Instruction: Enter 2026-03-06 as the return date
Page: home
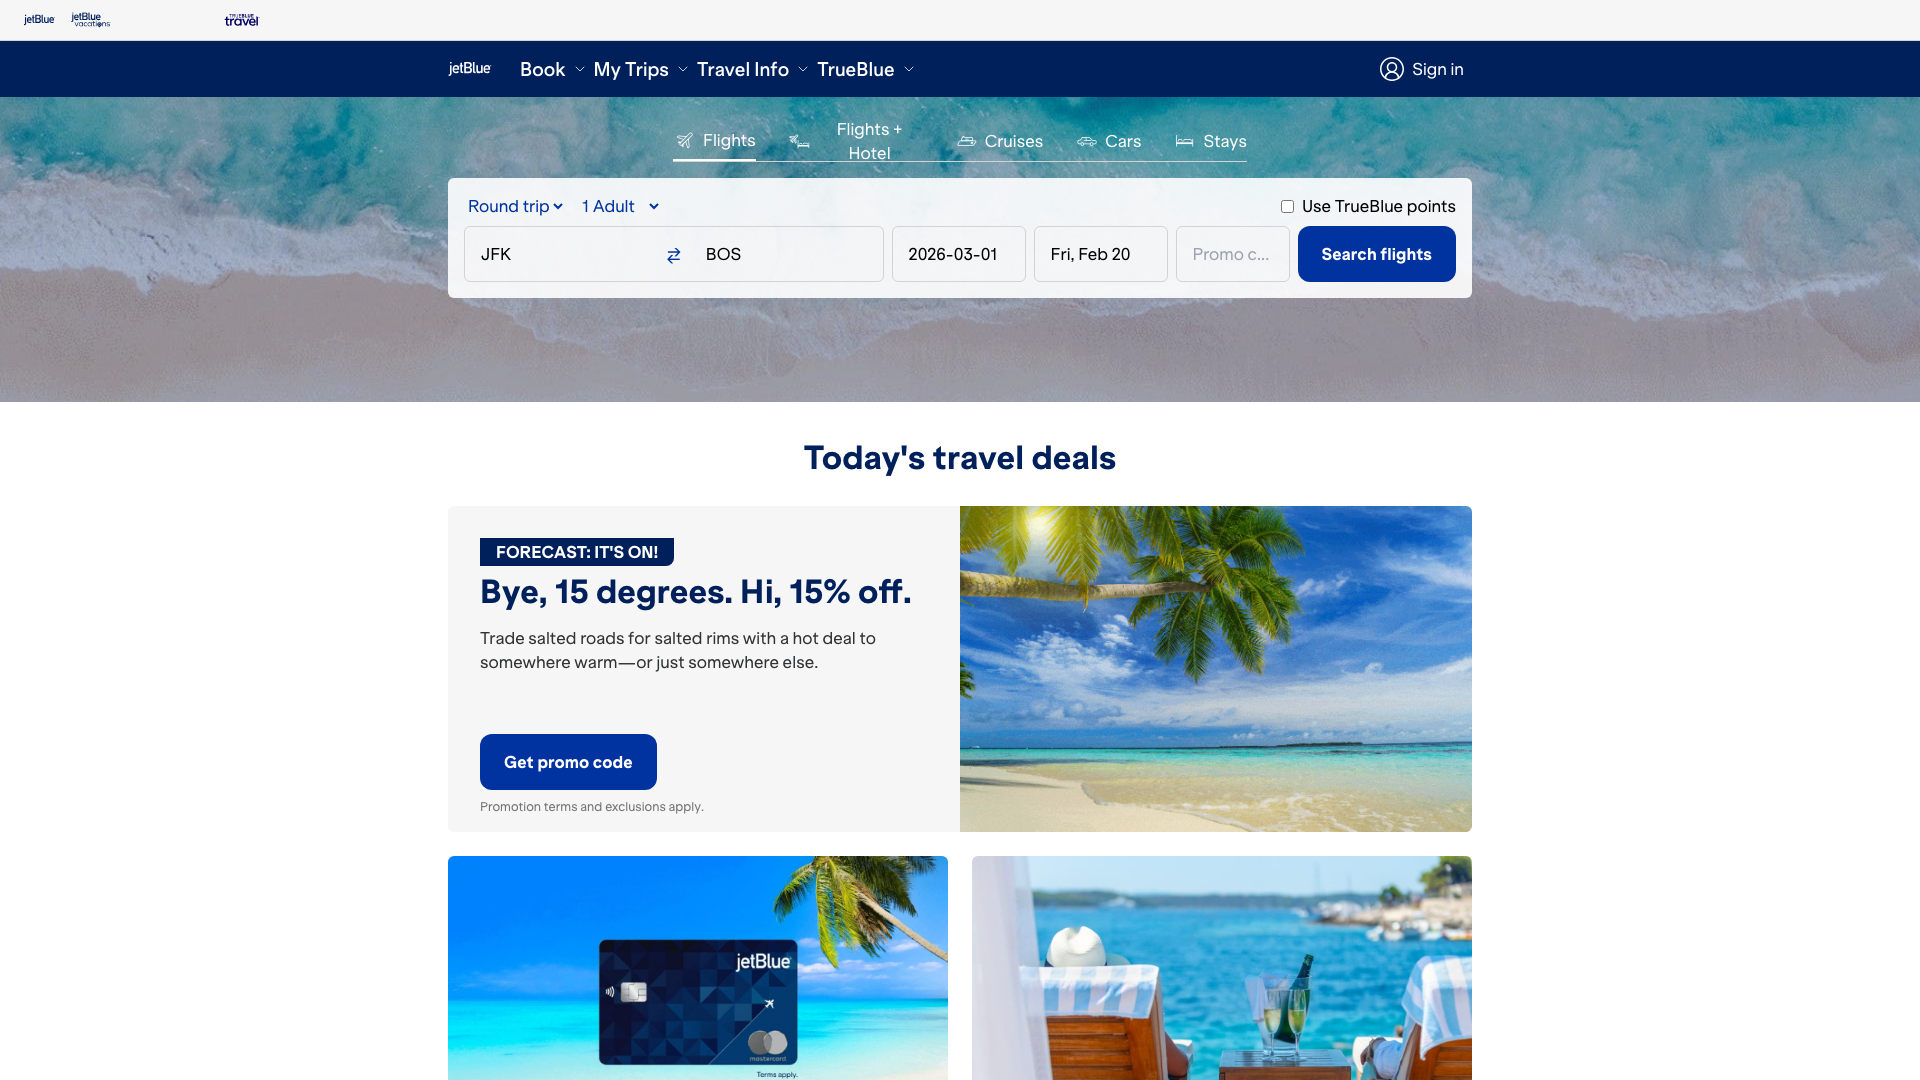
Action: type